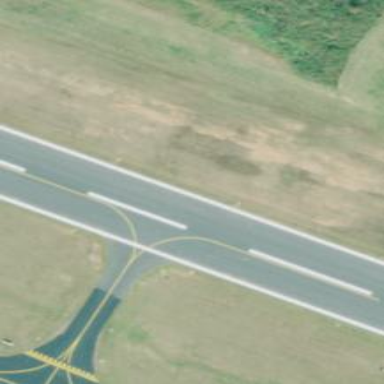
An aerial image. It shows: Image of taxiway at airport.